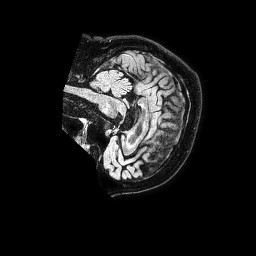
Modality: FLAIR
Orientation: sagittal
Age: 68
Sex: male
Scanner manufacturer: philips
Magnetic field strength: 1.5 T
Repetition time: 4.8 s
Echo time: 0.3 s